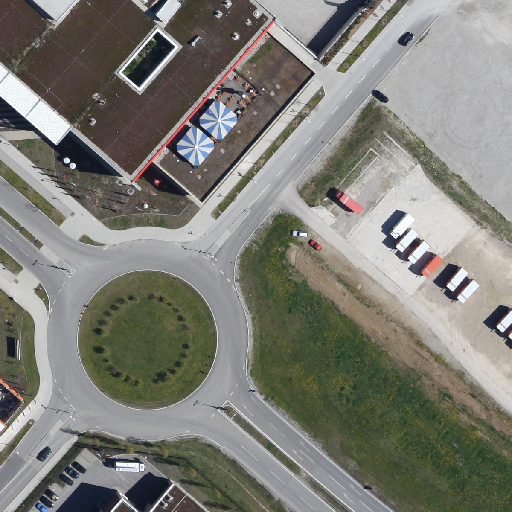
Referring expression: bikeway along with tree